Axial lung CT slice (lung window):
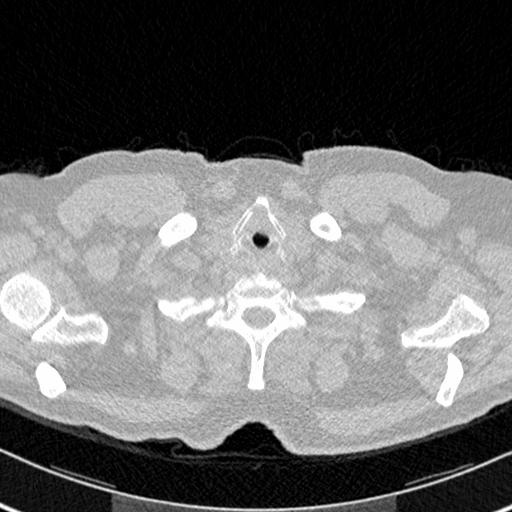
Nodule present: no